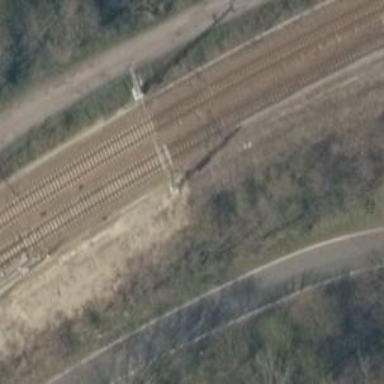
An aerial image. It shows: Railway milestone with catenary mast.